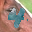
Label: 4